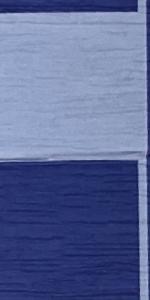
Label: Empty